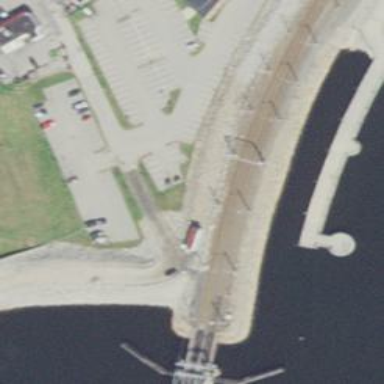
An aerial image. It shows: Breakwater made of rock.